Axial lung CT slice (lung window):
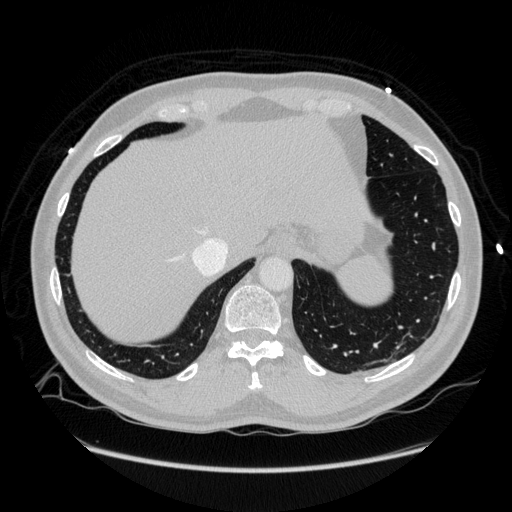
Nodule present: no